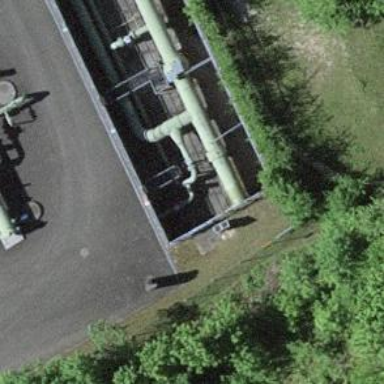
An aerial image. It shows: Pipeline structure.